Question: The problem: I followed the tutorial <URL> and I can pull data from the database. I can also Delete records from the database. But when I try to create or edit I get this error:

So as I was looking in the controller and I see that there is ModelState.IsValid is when I set a breakpoint to it, it is always false.
Here is my model:
'''
using System;
using System.Collections.Generic;
using System.ComponentModel.DataAnnotations;
using System.Data.Entity;
using System.Linq;
using System.Web;
namespace MvcApplication1.Models
{
public class Text
{
[Key]
public int id { get; set; }
[Required]
public string text { get; set; }
}
public class textDBContext : DbContext
{
public DbSet<Text> texts { get; set; }
}
}
'''
My Database has two fields: "id" and "text". "id" is of datatype int
and "text" is of datatype string.
I generated this controller from the model which also generated the views (CRUD)
Here is my controller:
'''
using System;
using System.Collections.Generic;
using System.Data;
using System.Data.Entity;
using System.Linq;
using System.Web;
using System.Web.Mvc;
using MvcApplication1.Models;
namespace MvcApplication1.Controllers
{
public class textDBController : Controller
{
private textDBContext db = new textDBContext();
//
// GET: /textDB/
public ActionResult Index()
{
return View(db.texts.ToList());
}
//
// GET: /textDB/Details/5
public ActionResult Details(int id = 0)
{
Text text = db.texts.Find(id);
if (text == null)
{
return HttpNotFound();
}
return View(text);
}
//
// GET: /textDB/Create
public ActionResult Create()
{
return View();
}
//
// POST: /textDB/Create
[HttpPost]
[ValidateAntiForgeryToken]
public ActionResult Create(Text text)
{
if (ModelState.IsValid)
{
db.texts.Add(text);
db.SaveChanges();
return RedirectToAction("Index");
}
return View(text);
}
//
// GET: /textDB/Edit/5
public ActionResult Edit(int id = 0)
{
Text text = db.texts.Find(id);
if (text == null)
{
return HttpNotFound();
}
return View(text);
}
//
// POST: /textDB/Edit/5
[HttpPost]
[ValidateAntiForgeryToken]
public ActionResult Edit(Text text)
{
if (!ModelState.IsValid)
{
var errors = ModelState.Values.SelectMany(v => v.Errors);
// Breakpoint, Log or examine the list with Exceptions.
}
if (ModelState.IsValid)
{
db.Entry(text).State = EntityState.Modified;
db.SaveChanges();
return RedirectToAction("Index");
}
return View(text);
}
//
// GET: /textDB/Delete/5
public ActionResult Delete(int id = 0)
{
Text text = db.texts.Find(id);
if (text == null)
{
return HttpNotFound();
}
return View(text);
}
//
// POST: /textDB/Delete/5
[HttpPost, ActionName("Delete")]
[ValidateAntiForgeryToken]
public ActionResult DeleteConfirmed(int id)
{
Text text = db.texts.Find(id);
db.texts.Remove(text);
db.SaveChanges();
return RedirectToAction("Index");
}
protected override void Dispose(bool disposing)
{
db.Dispose();
base.Dispose(disposing);
}
}
}
'''
Here is the edit view:
'''
@model MvcApplication1.Models.Text
@{
ViewBag.Title = "Edit";
}
<h2>Edit</h2>
@using (Html.BeginForm()) {
@Html.AntiForgeryToken()
@Html.ValidationSummary(true)
<fieldset>
<legend>Text</legend>
@Html.HiddenFor(model => model.id)
<div class="editor-label">
@Html.LabelFor(model => model.text)
</div>
<div class="editor-field">
@Html.EditorFor(model => model.text)
@Html.ValidationMessageFor(model => model.text)
</div>
<p>
<input type="submit" value="Save" />
</p>
</fieldset>
}
<div>
@Html.ActionLink("Back to List", "Index")
</div>
@section Scripts {
@Scripts.Render("~/bundles/jqueryval")
}
'''
What am I doing wrong here?
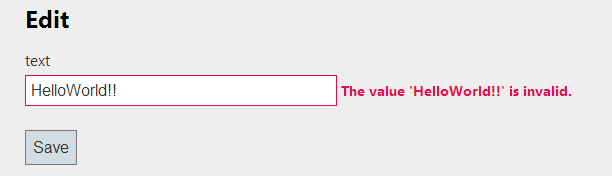
Answer: I think the property name, class name, and argument name all being the same is messing up the MVC model-binding magic. If you change:
'''
[HttpPost]
[ValidateAntiForgeryToken]
public ActionResult Edit(Text text)
'''
to:
'''
[HttpPost]
[ValidateAntiForgeryToken]
public ActionResult Edit(Text values)
'''
it posts back correctly.